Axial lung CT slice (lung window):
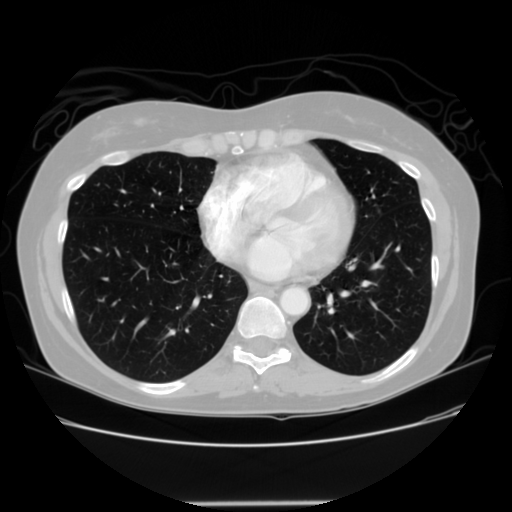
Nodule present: no